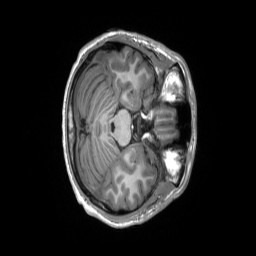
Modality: T1w
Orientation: axial
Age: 26
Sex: male
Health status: healthy
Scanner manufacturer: siemens
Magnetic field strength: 3 T
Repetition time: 2.53 s
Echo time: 0.00219 s